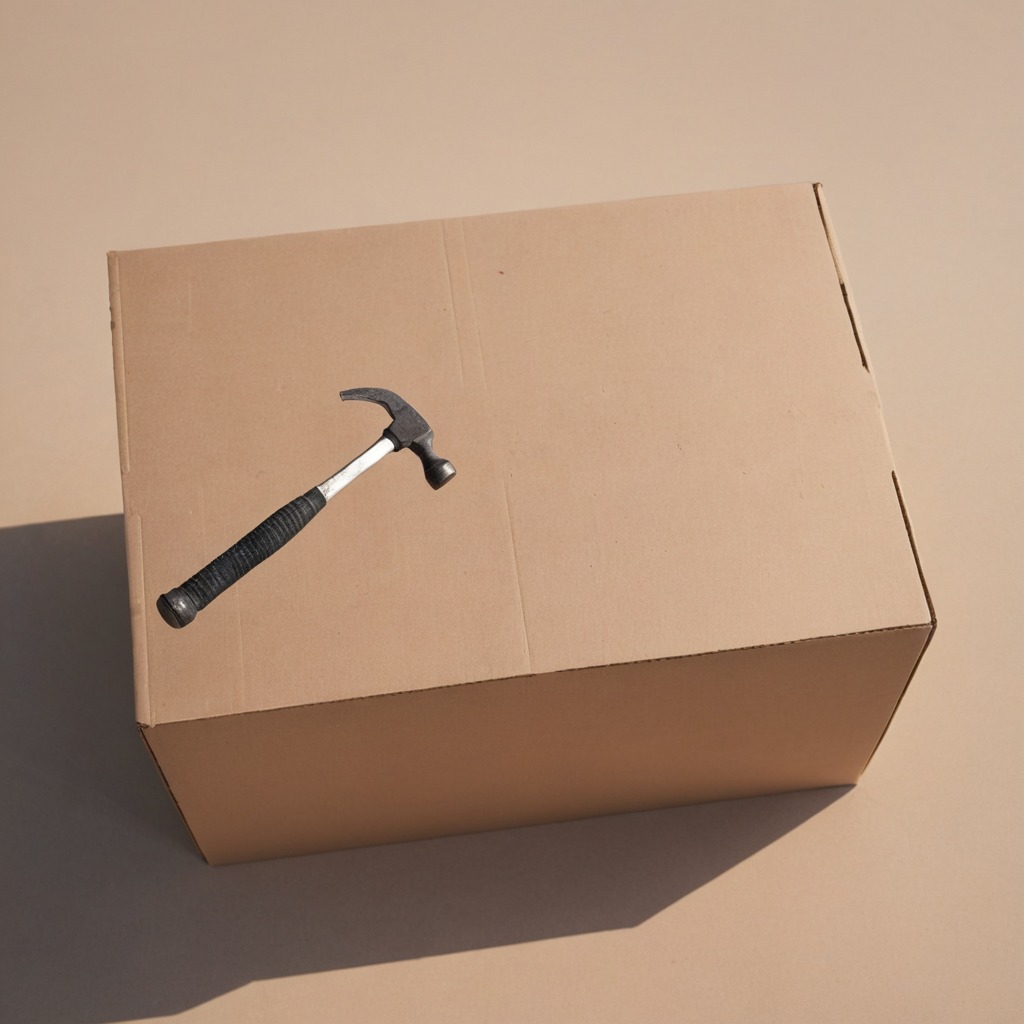
A hammer is lying on the clean dry cardboard box surface in an outdoor workshop during daytime bright natural light soft shadows slightly creased but